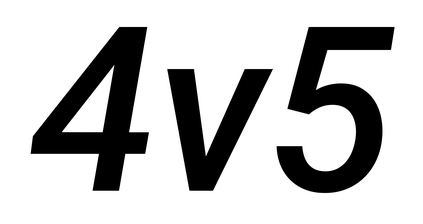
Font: Roboto-Italic_Medium_Italic